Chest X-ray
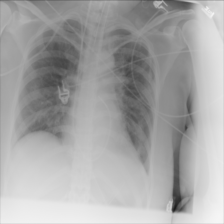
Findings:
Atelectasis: negative
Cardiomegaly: negative
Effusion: negative
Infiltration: negative
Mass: negative
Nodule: negative
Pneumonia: negative
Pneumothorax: negative
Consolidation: negative
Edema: negative
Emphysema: negative
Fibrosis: negative
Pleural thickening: negative
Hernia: negative